Aerial crown-view tile of a tropical tree (Barro Colorado Island, Panama), acquired 20240611:
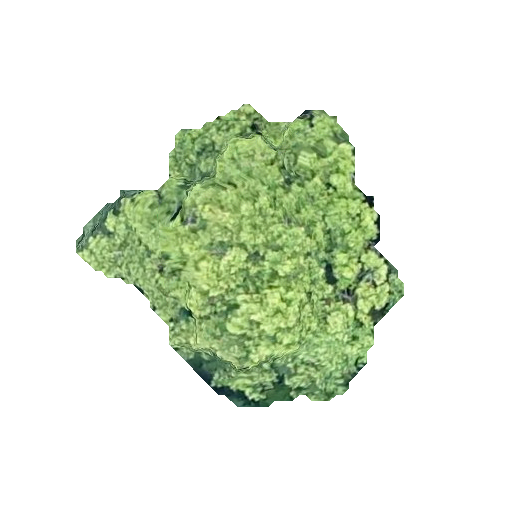
Species: Guapira myrtiflora
GBIF accepted scientific name: Guapira myrtiflora
Crown area: 97.243 m²